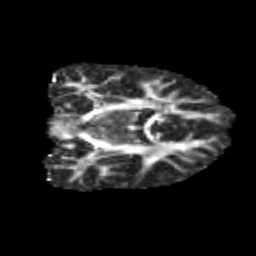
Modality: FA
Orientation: coronal
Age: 11
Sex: male
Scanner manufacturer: siemens
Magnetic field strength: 3 T
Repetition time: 3.8 s
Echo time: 0.07 s